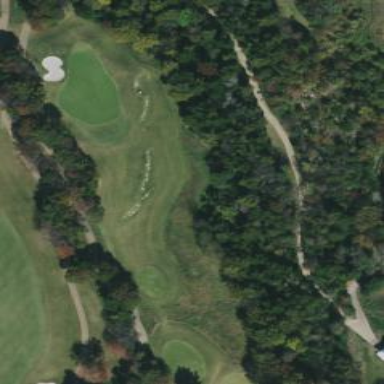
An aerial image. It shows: Rough area on grassy golf course.